Field crop: maize
Growth stage: 2
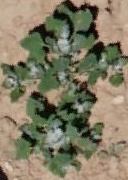
Species: chenopodium